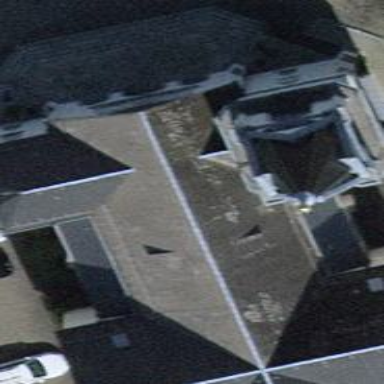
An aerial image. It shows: Building with gabled roof.